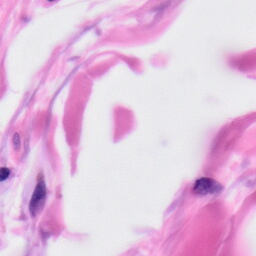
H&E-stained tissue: Skin